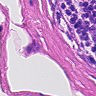
Metastatic tissue present: no